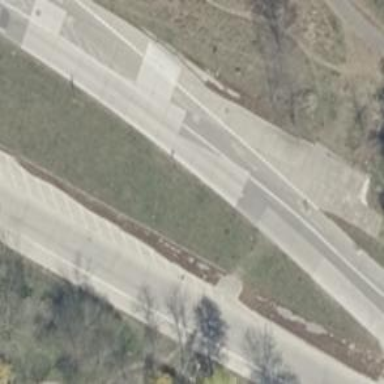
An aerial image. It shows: Secondary road with concrete surface.